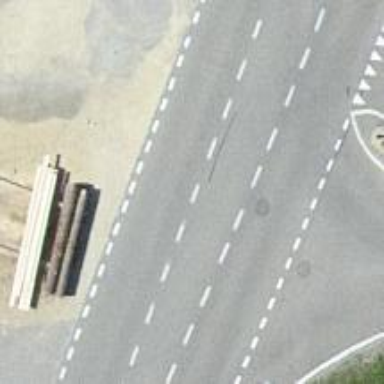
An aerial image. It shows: Tertiary road.